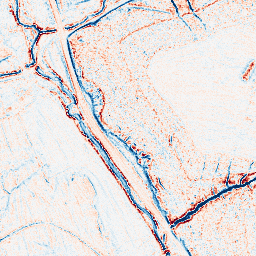
Category: edge_preserving
Decomposition family: anisotropic_diffusion
Decomposition parameters: iterations: 20
kappa: 100
gamma: 0.05
Upsampling method: sinc_hamming
Upsampling parameters: scale: 4
kernel_size: 16
Upsampling scale: 4